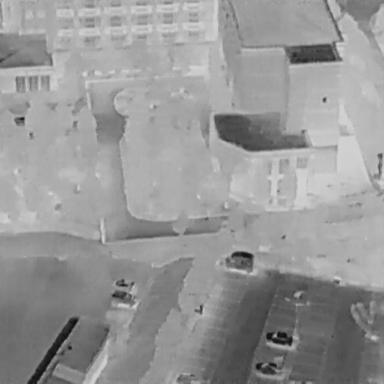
There are four Cars in the infrared image.